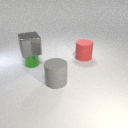
large red rubber cylinder to the right of small green metal cylinder